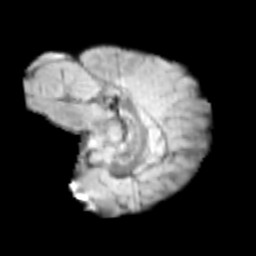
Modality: T2w
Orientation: sagittal
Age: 11
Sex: male
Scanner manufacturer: siemens
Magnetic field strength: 3 T
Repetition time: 3.8 s
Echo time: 0.07 s